Interaction volume radius: 10 \u00c5
Interaction volume height: 15 \u00c5
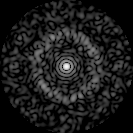
Disorder parameter: 0.8194